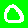
Digit: 0